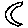
Label: moon